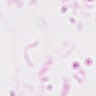
Metastatic tissue present: no